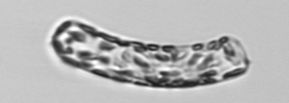
Label: Guinardia_striata